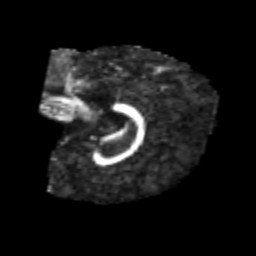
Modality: FA
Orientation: sagittal
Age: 6
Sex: male
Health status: healthy